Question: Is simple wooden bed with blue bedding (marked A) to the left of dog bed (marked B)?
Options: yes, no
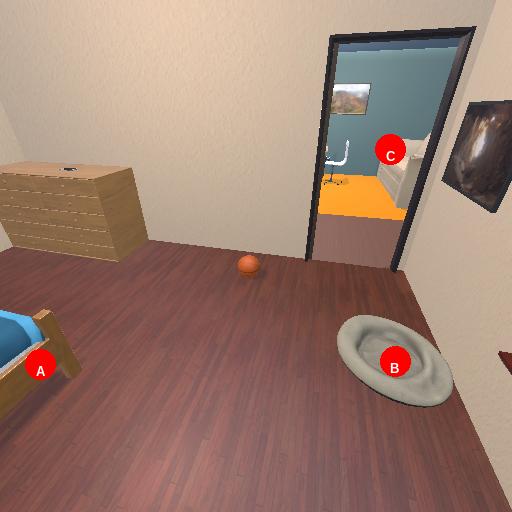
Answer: yes